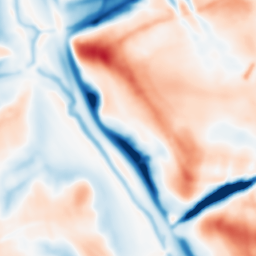
Category: multiscale
Decomposition family: dog_multiscale
Decomposition parameters: sigma_ratio: 1.4
n_scales: 6
base_sigma: 2
Upsampling method: regularized
Upsampling parameters: scale: 2
lambda_reg: 0.001
Upsampling scale: 2